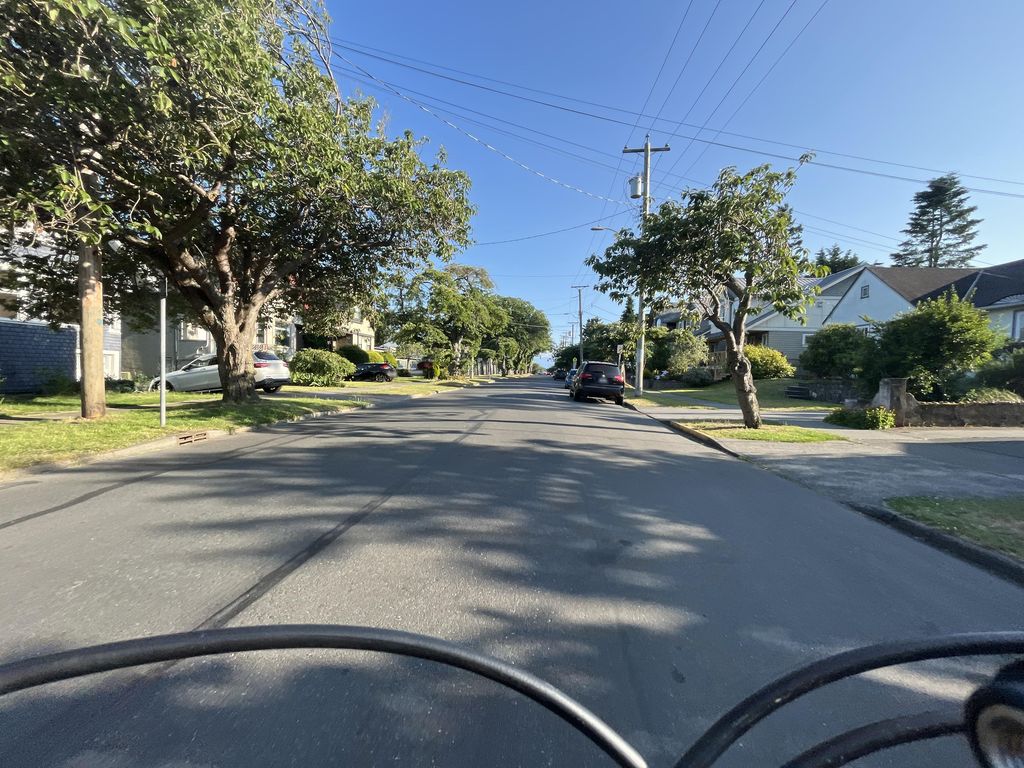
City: victoria